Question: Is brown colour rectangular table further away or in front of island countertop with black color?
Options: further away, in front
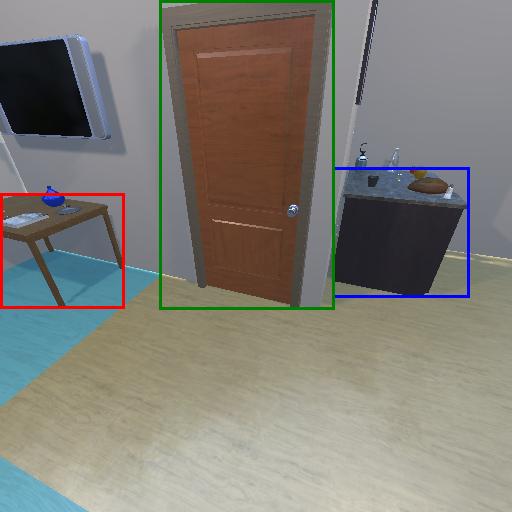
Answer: further away